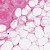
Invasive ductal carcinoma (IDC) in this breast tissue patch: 0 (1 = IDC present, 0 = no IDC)